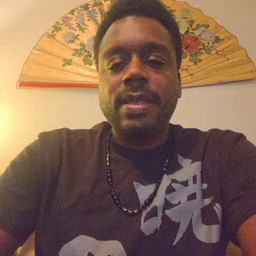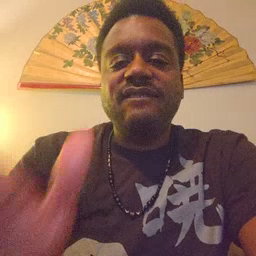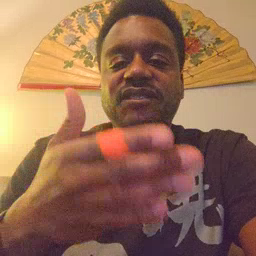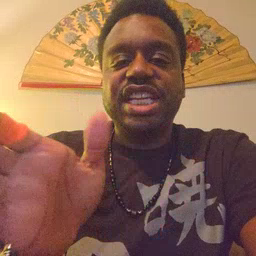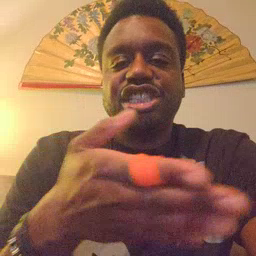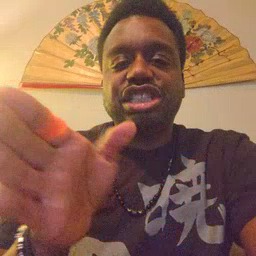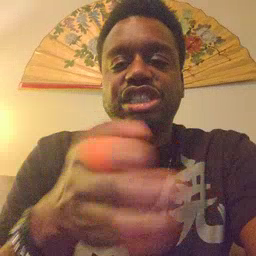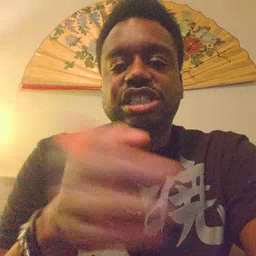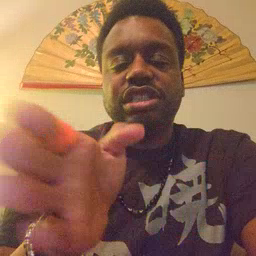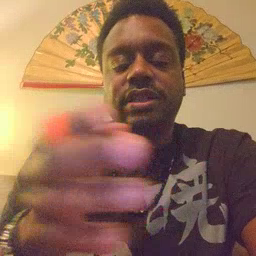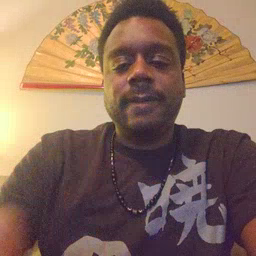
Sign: fish